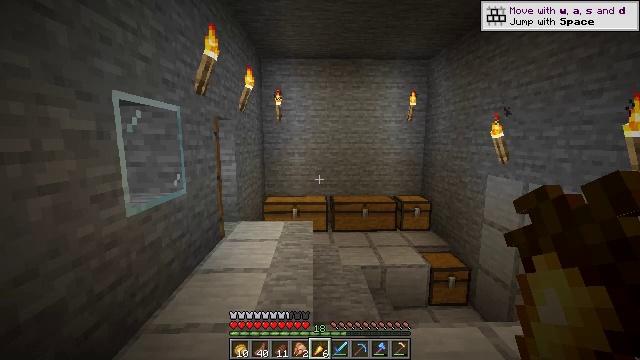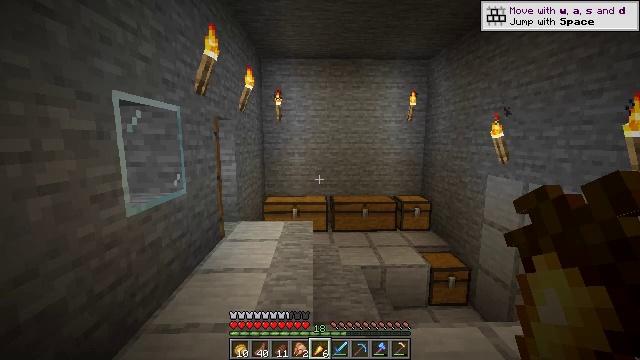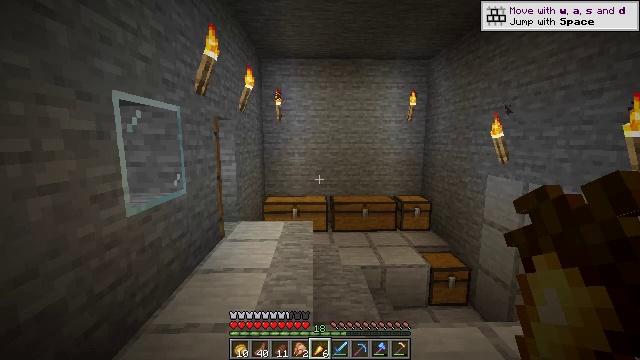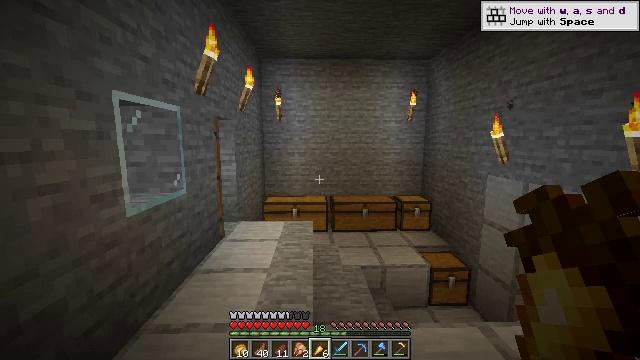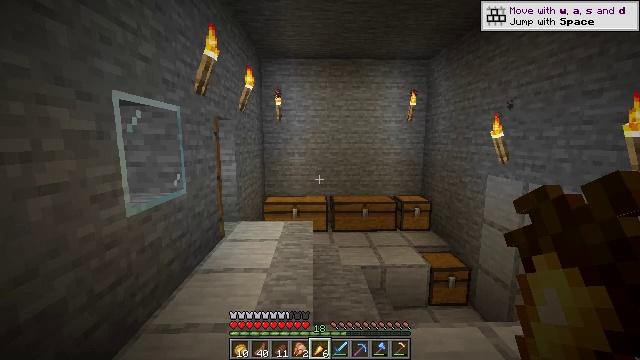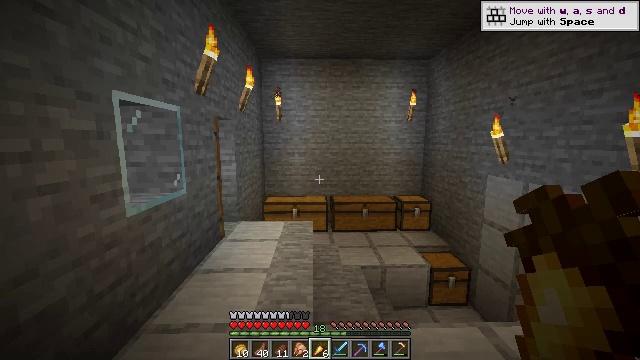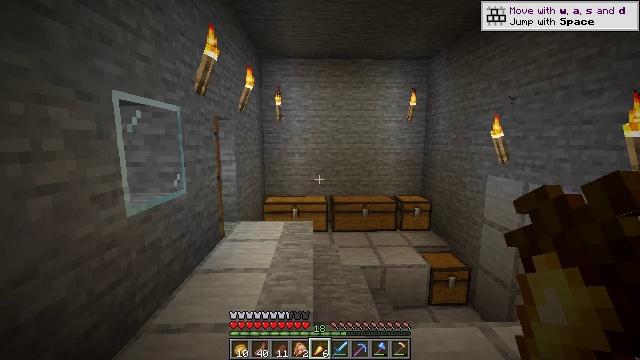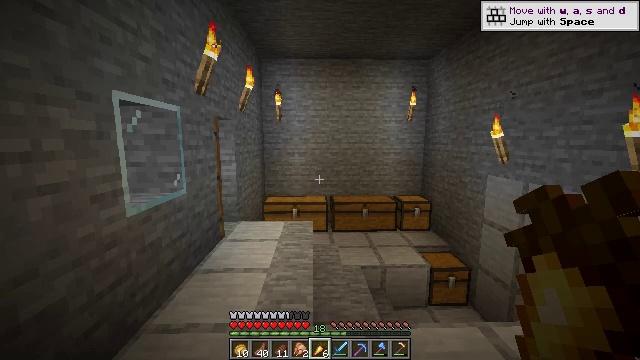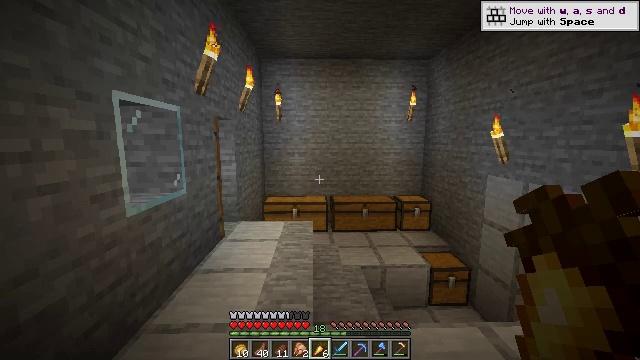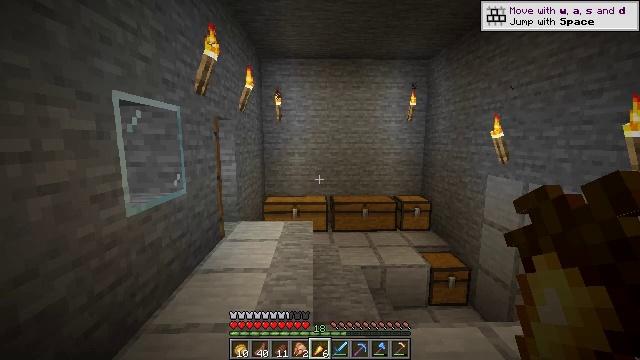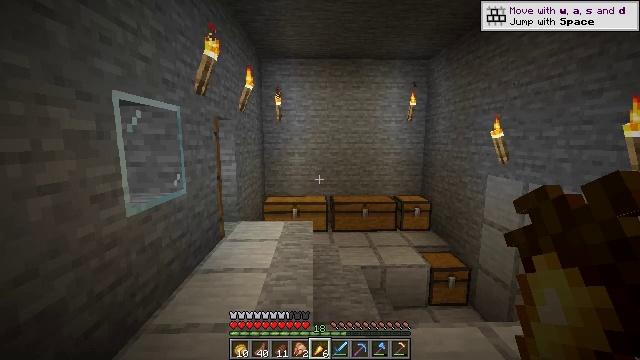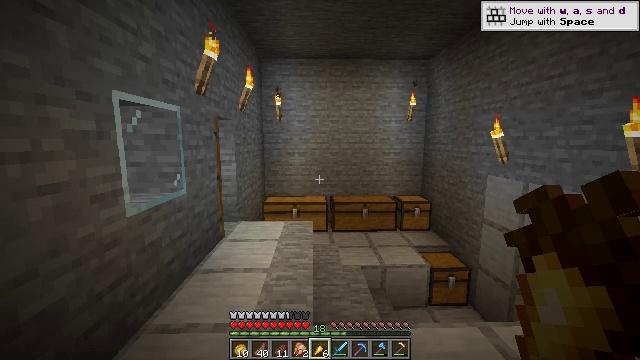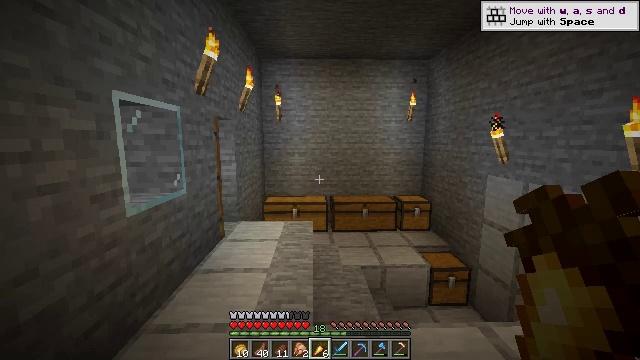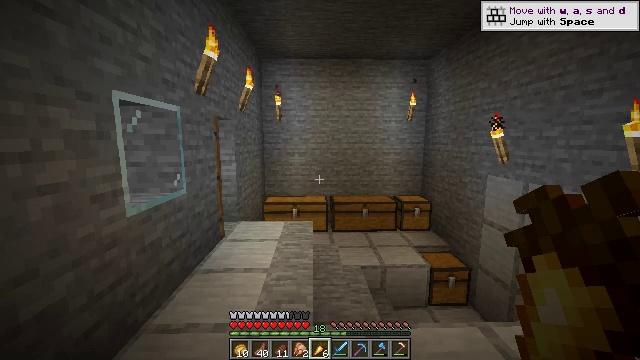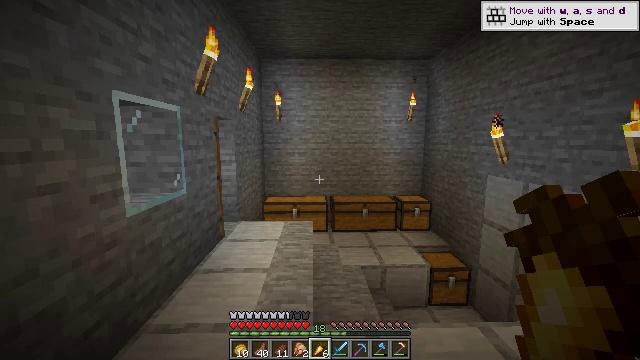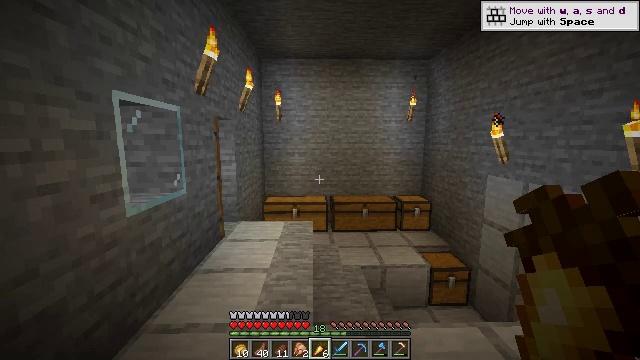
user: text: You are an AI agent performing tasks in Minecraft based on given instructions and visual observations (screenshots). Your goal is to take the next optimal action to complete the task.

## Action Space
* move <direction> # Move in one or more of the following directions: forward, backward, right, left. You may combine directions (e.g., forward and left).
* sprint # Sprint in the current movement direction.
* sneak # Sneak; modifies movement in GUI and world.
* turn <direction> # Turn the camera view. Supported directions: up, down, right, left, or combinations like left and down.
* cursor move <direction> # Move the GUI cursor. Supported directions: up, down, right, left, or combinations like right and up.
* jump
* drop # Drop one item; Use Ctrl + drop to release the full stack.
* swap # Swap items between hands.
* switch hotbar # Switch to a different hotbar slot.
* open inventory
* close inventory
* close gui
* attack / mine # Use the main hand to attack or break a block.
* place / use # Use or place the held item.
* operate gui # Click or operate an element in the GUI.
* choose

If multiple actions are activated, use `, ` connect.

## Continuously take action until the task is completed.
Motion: motion action
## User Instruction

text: Use iron ingot, stick, and wooden plank to craft a tripwire hook.
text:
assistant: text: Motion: no_op
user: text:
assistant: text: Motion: no_op
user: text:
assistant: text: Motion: no_op
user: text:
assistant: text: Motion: no_op
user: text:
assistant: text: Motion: no_op
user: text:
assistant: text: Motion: no_op
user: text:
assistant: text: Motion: no_op
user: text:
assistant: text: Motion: no_op
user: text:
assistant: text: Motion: no_op
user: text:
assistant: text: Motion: no_op
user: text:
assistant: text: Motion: no_op
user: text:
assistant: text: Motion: no_op
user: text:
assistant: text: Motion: no_op
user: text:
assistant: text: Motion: no_op
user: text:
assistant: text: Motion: no_op
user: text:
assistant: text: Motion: no_op
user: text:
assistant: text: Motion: no_op
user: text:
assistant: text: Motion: no_op
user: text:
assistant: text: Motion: no_op
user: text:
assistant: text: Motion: no_op
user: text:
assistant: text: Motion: no_op
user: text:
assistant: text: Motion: no_op
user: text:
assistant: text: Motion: no_op
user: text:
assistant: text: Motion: no_op
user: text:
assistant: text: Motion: no_op
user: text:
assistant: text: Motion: no_op
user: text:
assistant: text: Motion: no_op
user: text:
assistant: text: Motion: no_op
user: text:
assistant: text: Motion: no_op
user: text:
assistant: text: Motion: no_op